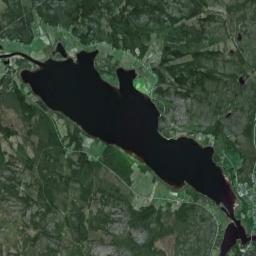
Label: lake